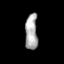
Tissue: skin
Cell type: Others
Senescence score: 0.7039
Nuclear area (px): 440
Mean DAPI intensity: 169.284